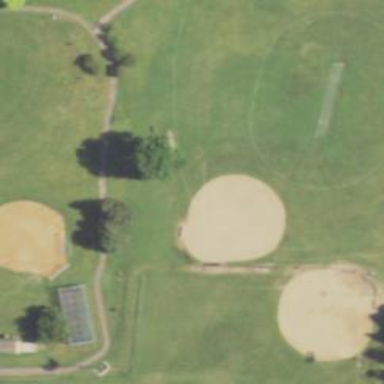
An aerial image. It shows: Dirt baseball pitch for leisure and sport.